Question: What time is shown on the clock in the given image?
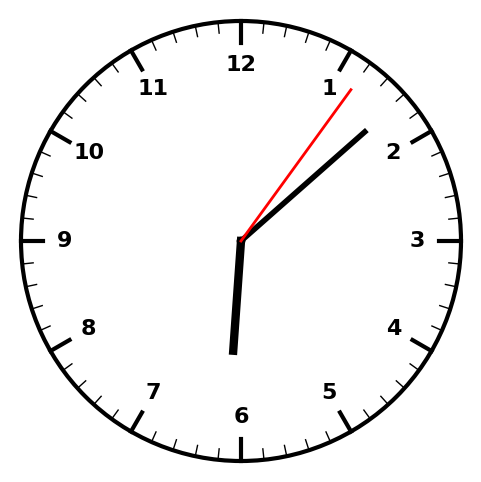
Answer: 06:08:06